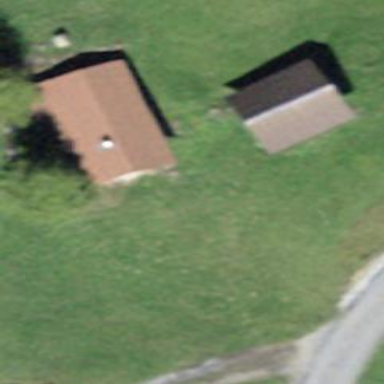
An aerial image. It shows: Barn.